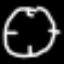
Label: clock